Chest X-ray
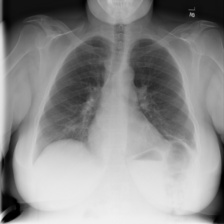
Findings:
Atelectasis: negative
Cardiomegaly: negative
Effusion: negative
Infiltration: negative
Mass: negative
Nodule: negative
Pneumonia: negative
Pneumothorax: negative
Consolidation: negative
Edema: negative
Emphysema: negative
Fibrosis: negative
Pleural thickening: negative
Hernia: negative